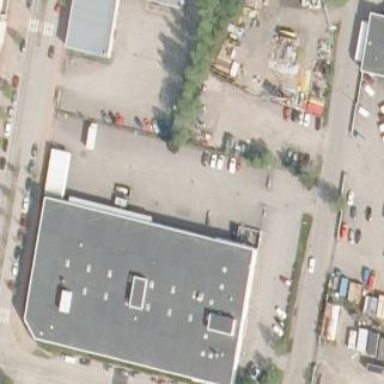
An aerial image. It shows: Retail building.